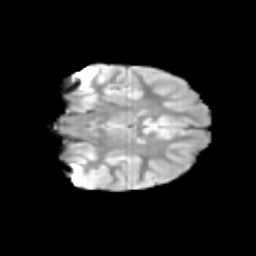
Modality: T2w
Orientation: coronal
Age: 9
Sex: female
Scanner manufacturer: siemens
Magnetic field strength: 3 T
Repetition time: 3.8 s
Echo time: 0.07 s